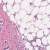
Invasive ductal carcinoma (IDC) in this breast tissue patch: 1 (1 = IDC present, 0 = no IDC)